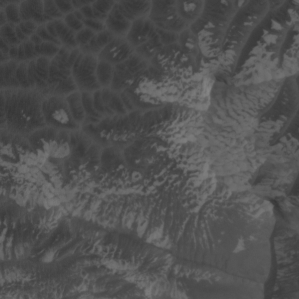
Label: non_frost